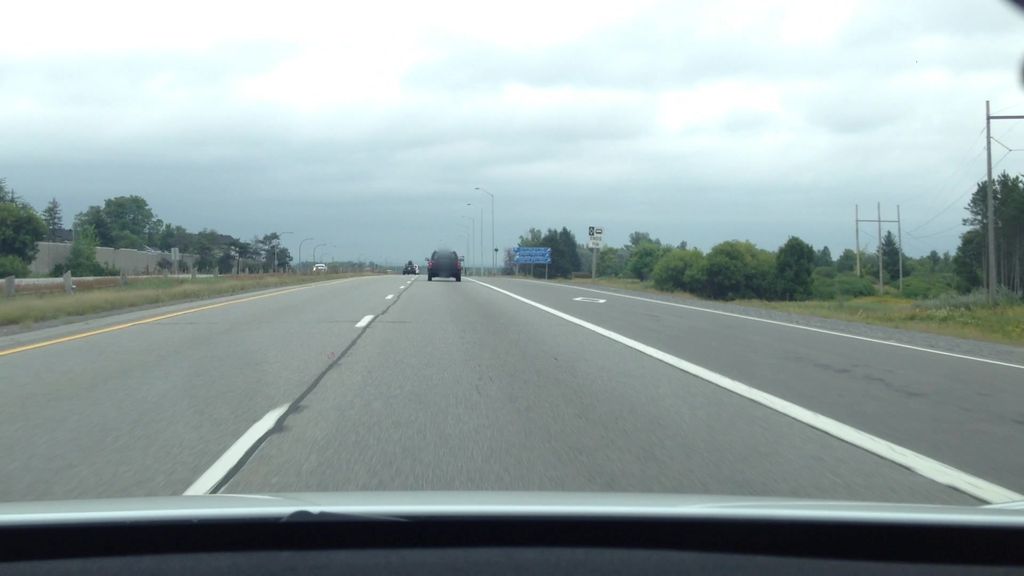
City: ottawa-gatineau